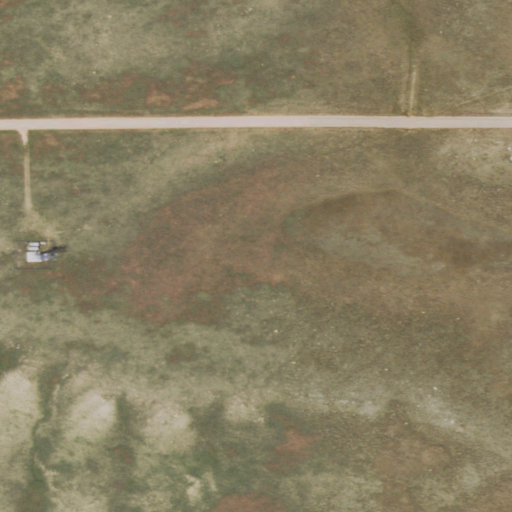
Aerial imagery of plain(s) in Wyoming named Robertson Flat containing grassland, shrub, open development, and herbaceous wetlands